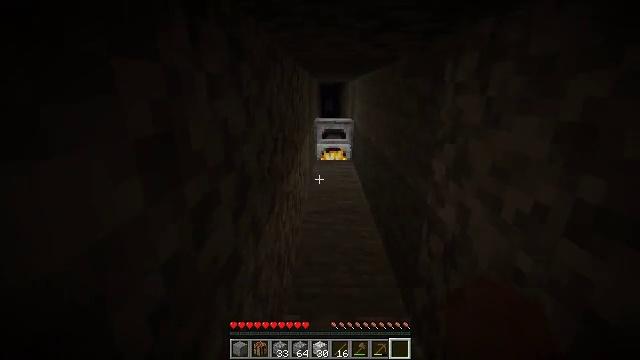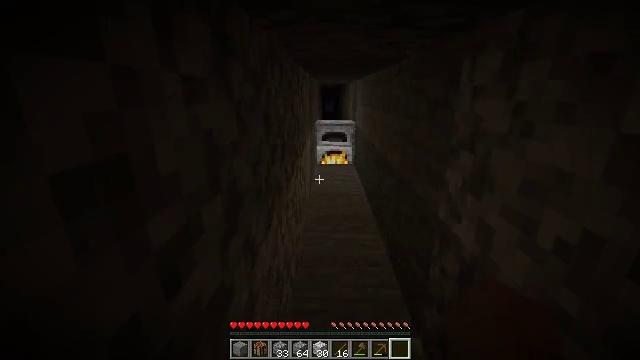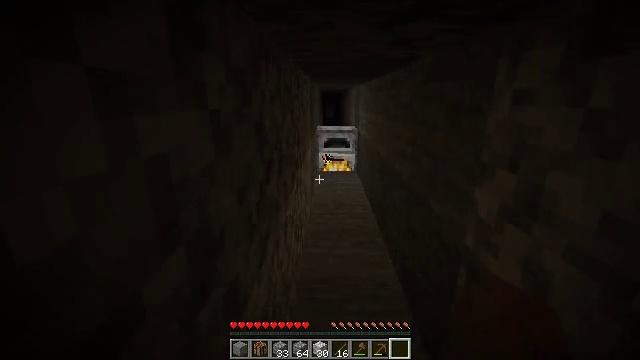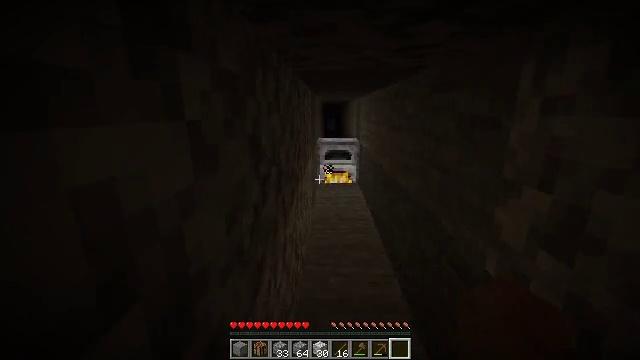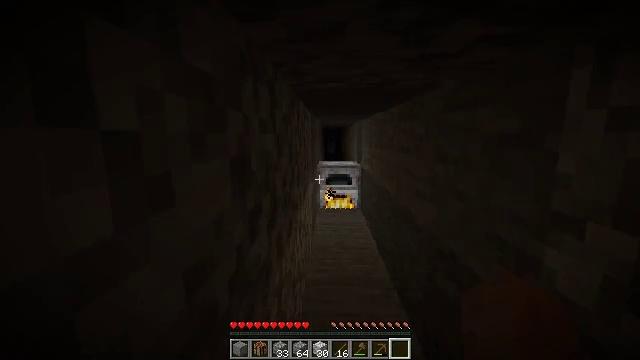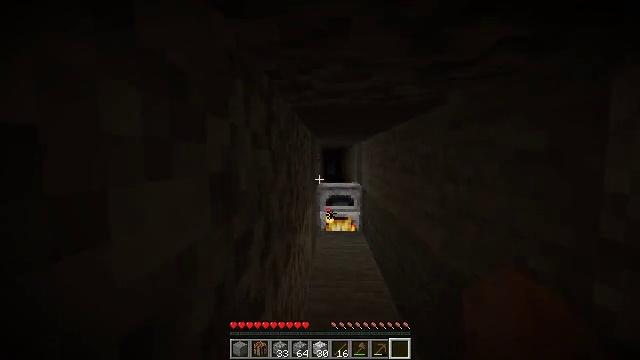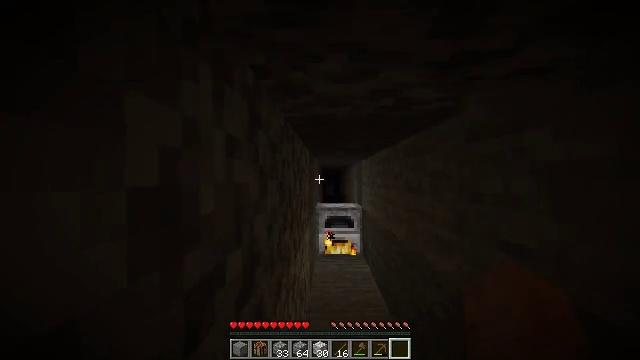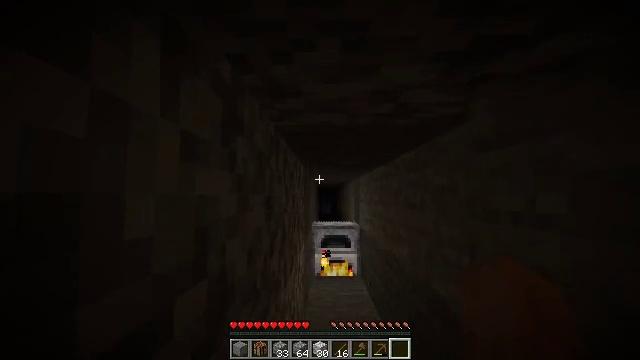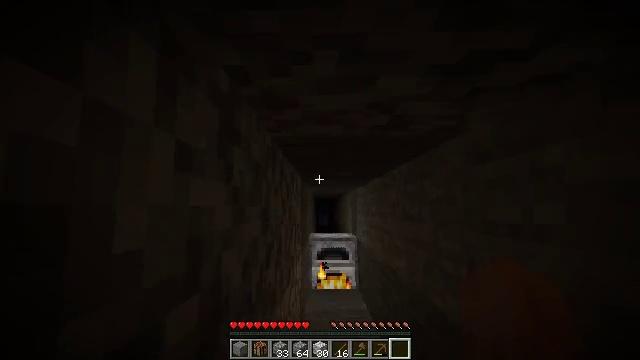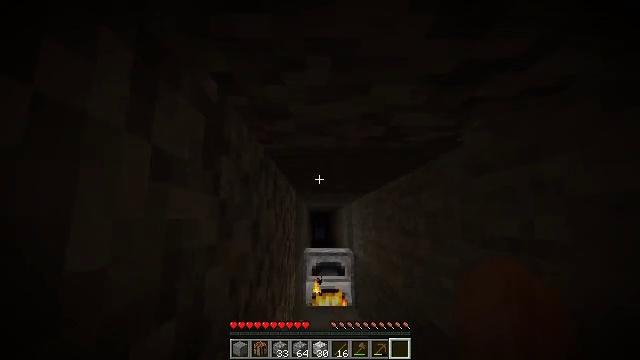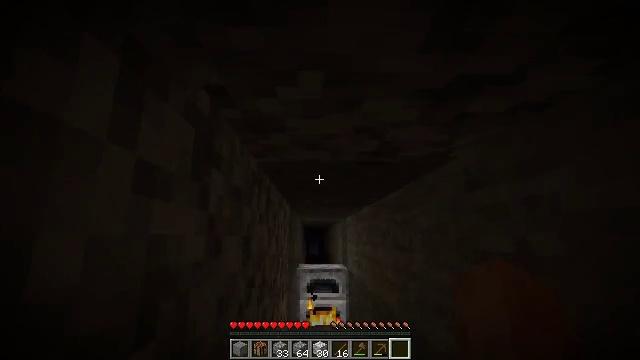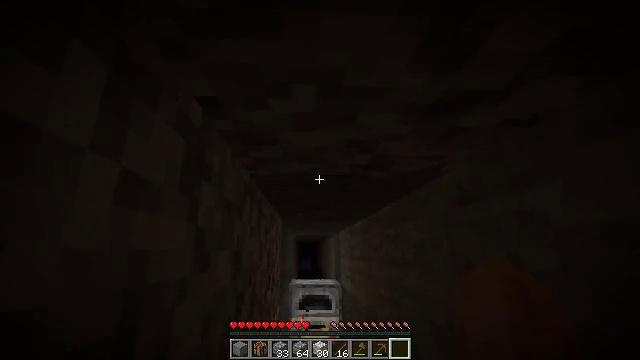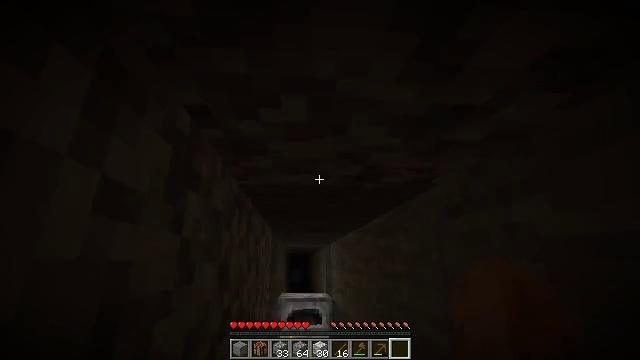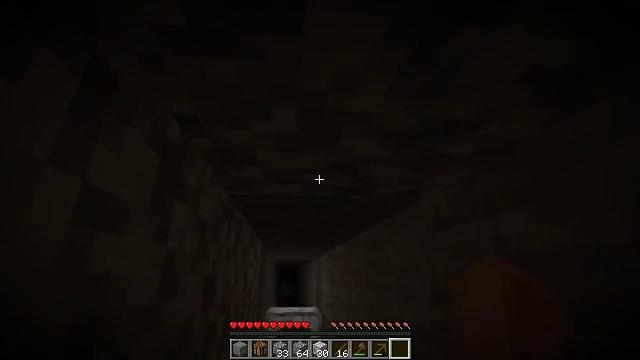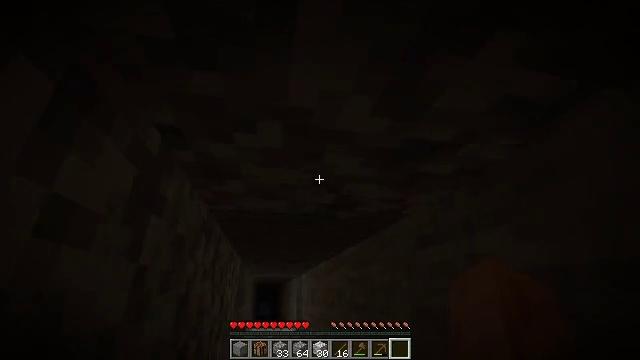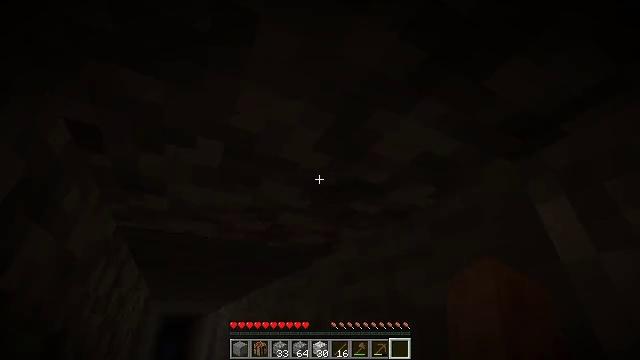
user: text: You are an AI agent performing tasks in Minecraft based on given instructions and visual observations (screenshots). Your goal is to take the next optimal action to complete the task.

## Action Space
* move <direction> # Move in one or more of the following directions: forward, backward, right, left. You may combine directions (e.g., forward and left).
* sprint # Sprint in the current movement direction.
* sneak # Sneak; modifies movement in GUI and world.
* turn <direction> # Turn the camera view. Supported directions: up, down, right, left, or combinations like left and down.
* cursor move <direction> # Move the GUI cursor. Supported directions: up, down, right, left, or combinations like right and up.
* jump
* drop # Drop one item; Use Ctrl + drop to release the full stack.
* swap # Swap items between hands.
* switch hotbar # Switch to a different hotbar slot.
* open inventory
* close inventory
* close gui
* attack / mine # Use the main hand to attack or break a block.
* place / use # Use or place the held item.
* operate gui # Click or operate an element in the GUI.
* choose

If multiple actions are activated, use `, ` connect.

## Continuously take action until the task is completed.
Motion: motion action
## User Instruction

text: Remove the furnace from its place.
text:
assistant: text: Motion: move forward
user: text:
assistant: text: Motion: move forward, turn up
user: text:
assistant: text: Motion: move forward, turn up
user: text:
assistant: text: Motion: move forward, turn up
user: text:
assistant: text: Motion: move forward, turn up
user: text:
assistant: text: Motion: turn up
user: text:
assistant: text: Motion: turn up
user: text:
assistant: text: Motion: turn up
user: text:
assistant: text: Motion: turn up
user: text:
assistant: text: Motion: turn right and up
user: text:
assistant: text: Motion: turn right and up
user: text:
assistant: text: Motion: turn right and up
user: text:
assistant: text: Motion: turn right and up
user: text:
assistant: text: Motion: turn right and up
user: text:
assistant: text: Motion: turn right and up
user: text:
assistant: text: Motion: turn right and up
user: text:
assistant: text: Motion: turn right and up
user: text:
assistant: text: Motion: turn right and up
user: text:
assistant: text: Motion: turn right
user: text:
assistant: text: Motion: turn right and down
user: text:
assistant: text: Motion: turn right
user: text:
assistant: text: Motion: no_op
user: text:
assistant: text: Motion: no_op
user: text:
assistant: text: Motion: no_op
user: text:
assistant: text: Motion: no_op
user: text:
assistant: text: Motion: turn down
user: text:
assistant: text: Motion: no_op
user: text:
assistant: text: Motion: turn down
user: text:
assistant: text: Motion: turn left and down
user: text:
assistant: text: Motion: turn left and down